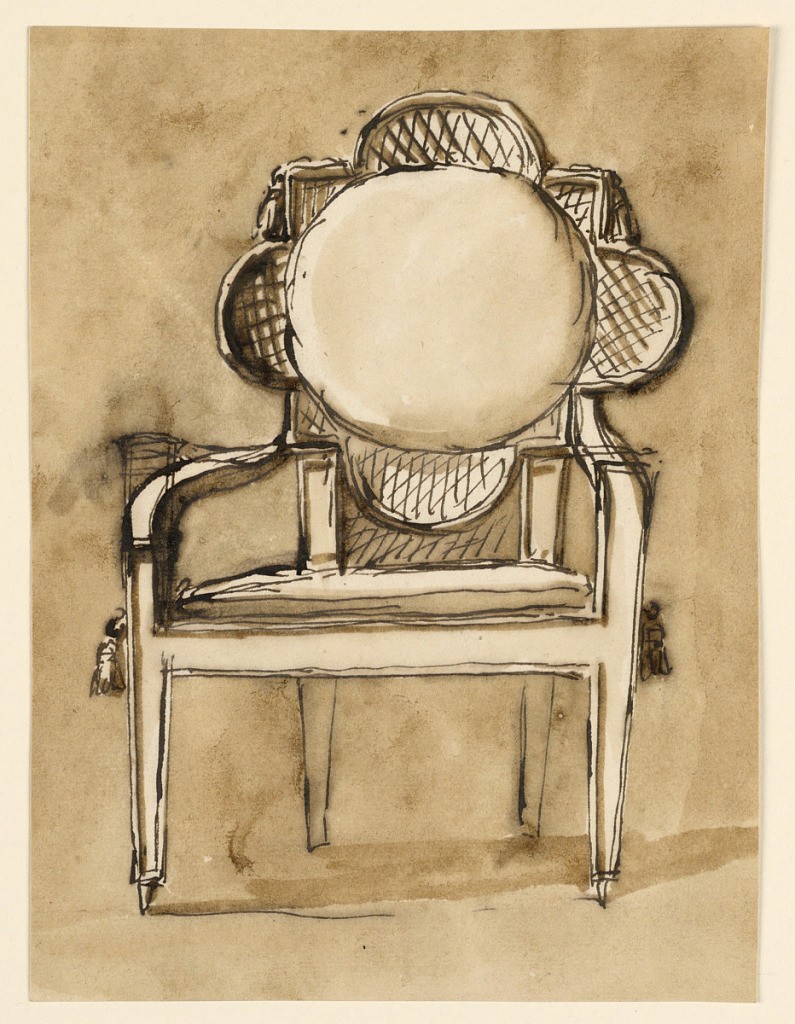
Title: Chair
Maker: Giuseppe Barberi, Italian, 1746–1809
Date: ca. 1785–1790
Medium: Pen and brown ink, brush and brown wash on off-white laid paper
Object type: Drawing
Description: Seen from the front. The back is an upholsered broad oval framed by a quatrefoil with separating angles. It is supported by two boards. The panel between the boards and those between the upholstery and the moldings are filled by straw plaiting. The seat is a cushion with lateral tassels. Unusal background.